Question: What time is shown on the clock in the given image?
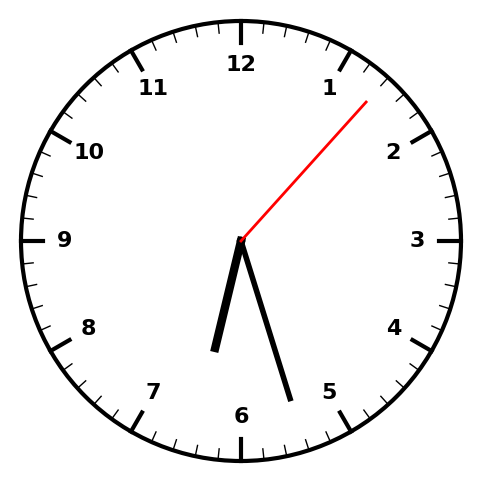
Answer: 06:27:07